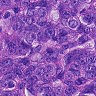
Metastatic tissue present: yes